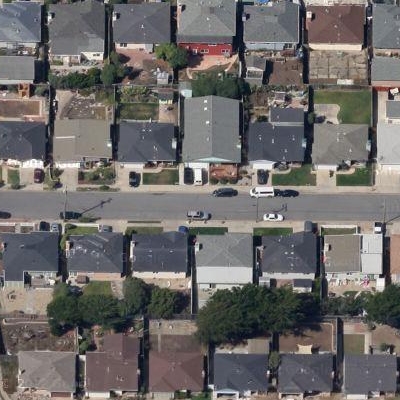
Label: Resident